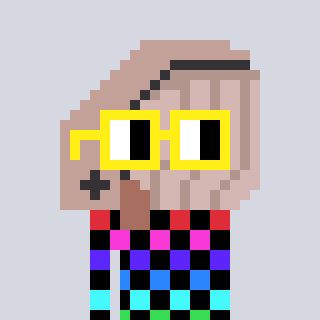
a pixel art character with square yellow glasses, a whale-shaped head and a blue-colored body on a cool background